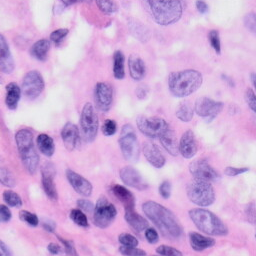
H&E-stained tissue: Skin